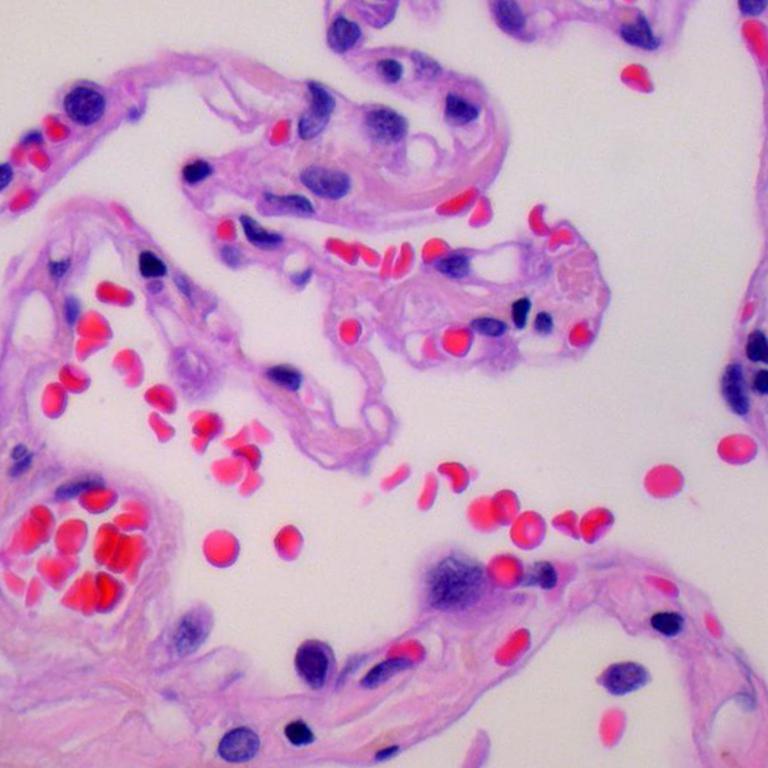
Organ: lung
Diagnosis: benign